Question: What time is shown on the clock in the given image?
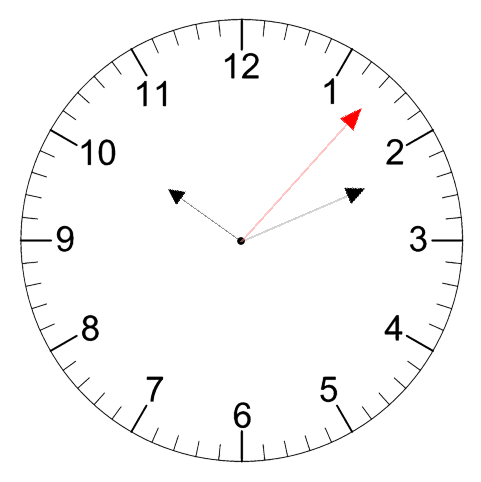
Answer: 10:11:07